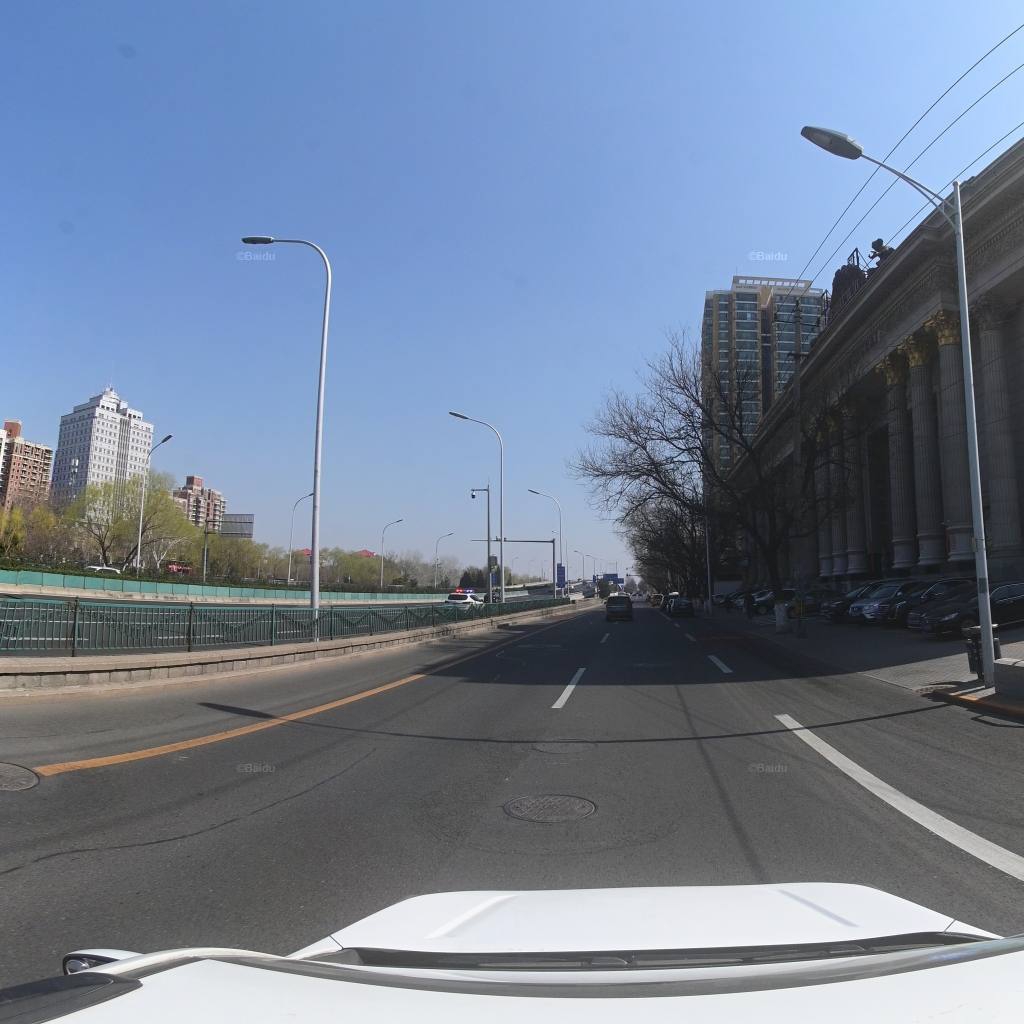
Region: Fengtai
Road damage annotations: longitudinal patch, manhole cover, manhole cover, manhole cover